Question: I am reloading the div every '10 seconds' without reloading the whole page. And also when refresh happens, it greys out my div and show the refresh image and after refresh is done, it loads the data in my div table and it is working fine.
Below is the refresh image I am using -
.
Below is my JSP file '(dataInfo.jsp)' and I am reloading the div 'container' every 10 seconds without reloading the full page.
'''
<body>
<div id='headerDivDash'>
<h1 id='topHeaderDash'>
<!-- some image here -->
</h1>
</div>
<div id="vertical-list" style='display: block; list-style-type: none;'>
<ul class="resp-tabs-list">
<a href="_blank"><li>Test 1</li></a>
<br />
<a href="_blank"><li>Test 2</li></a>
</ul>
</div>
<!-- just need to reload this div, other div should be intact without getting appended -->
<div class="container">
</div>
<div class="footer">Some Value Here</div>
</body>
'''
Now below is the jquery script I am using to load the 'div container' every 10 seconds and it works fine. I am able to see the refresh image and it also greys out so everything is working good so far.
'''
// Create a refresh function:
function refresh(){
// SHOW overlay
$('#overlay').show();
// Retrieve data:
$.ajax({
url: 'dataInfo.jsp',
type: 'GET',
success: function(data){
// onSuccess take only the container content
var content = $($.parseHTML(data)).filter(".container");
//Replace content inside the div
$('.container').replaceWith(content);
// HIDE the overlay:
$('#overlay').hide();
}
});
}
$(document).ready(function(){
// Create overlay and append to body:
$('<div id="overlay"/>').css({
position: 'fixed',
top: 0,
left: 0,
width: '100%',
height: $(window).height() + 'px',
opacity:0.4,
background: 'lightgray url(http://bradsknutson.com/wp-content/uploads/2013/04/page-loader.gif) no-repeat center'
}).hide().appendTo('body');
// Execute refresh with interval:
setInterval(refresh, 1 * 1000);
});
'''
Now as you see above, I have hardcoded the url for image. If I deploy my code in the production, then it will block this url because of firewall so somehow I need to load this image from my local folder in the project.
My directory structure is like this -
I tried using the path like this 'background: 'lightgray url("/testweb/src/main/webapp/resources/img/page-loader.gif") no-repeat center'' it doesn't work that way also somehow.
So my question is - Is there any way I can rewrite the 'overlay div' in my above jquery in the body of html somehow? Then I can use image tag which will work for me for sure.
'''
<img src="page-loader.gif" />
'''
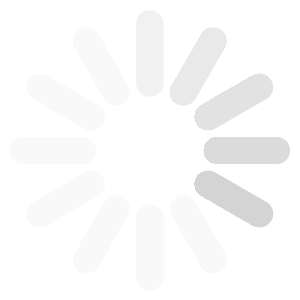
Answer: As far as I see, the image should be placed in the center of the screen. This could be done by using an outer div for background and center the image inside it.
Add both 'div' and 'img' tag to the end of the 'body' tag so:
'''
<div class="footer">Some Value Here</div>
<div id="overlay" style="display: none; position: fixed; top: 0px; left: 0px; width: 100%; height: 100%; background-color: lightgray; opacity: 0.4; ">
<img src="page-loader.gif" style="position: absolute; top: 0; left: 0; right: 0; bottom: 0; margin: auto;" />
</div>
</body>
'''
The 'style' attribute can be moved to a separate css file and replaced by the 'class' attribute.
The '$(document).ready' code can be reduced so:
'''
$(document).ready(function(){
// Execute refresh with interval:
setInterval(refresh, 1 * 1000);
});
'''